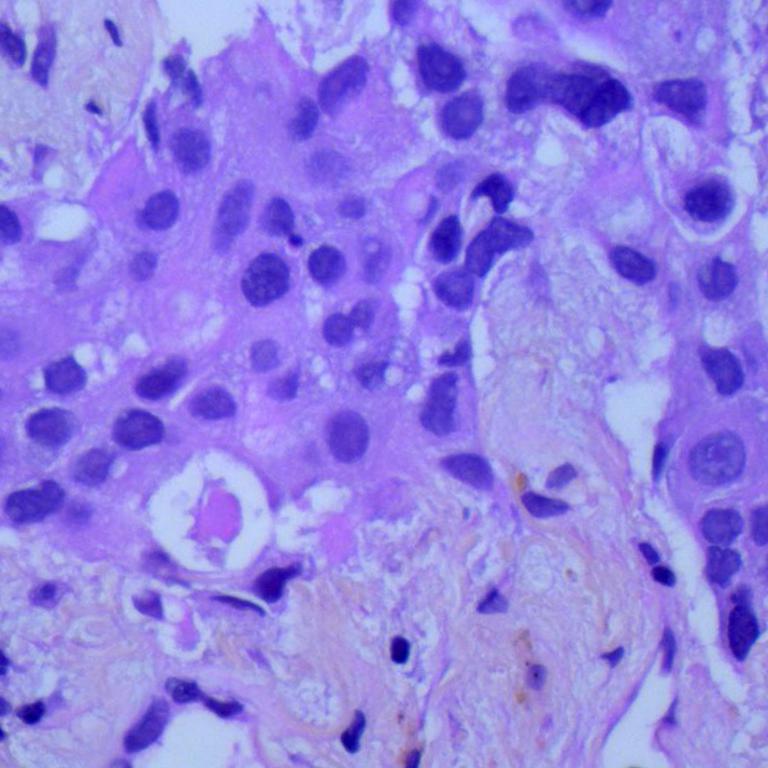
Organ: lung
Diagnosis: adenocarcinomas